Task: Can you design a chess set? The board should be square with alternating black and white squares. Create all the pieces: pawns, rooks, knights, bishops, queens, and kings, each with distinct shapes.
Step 3295:
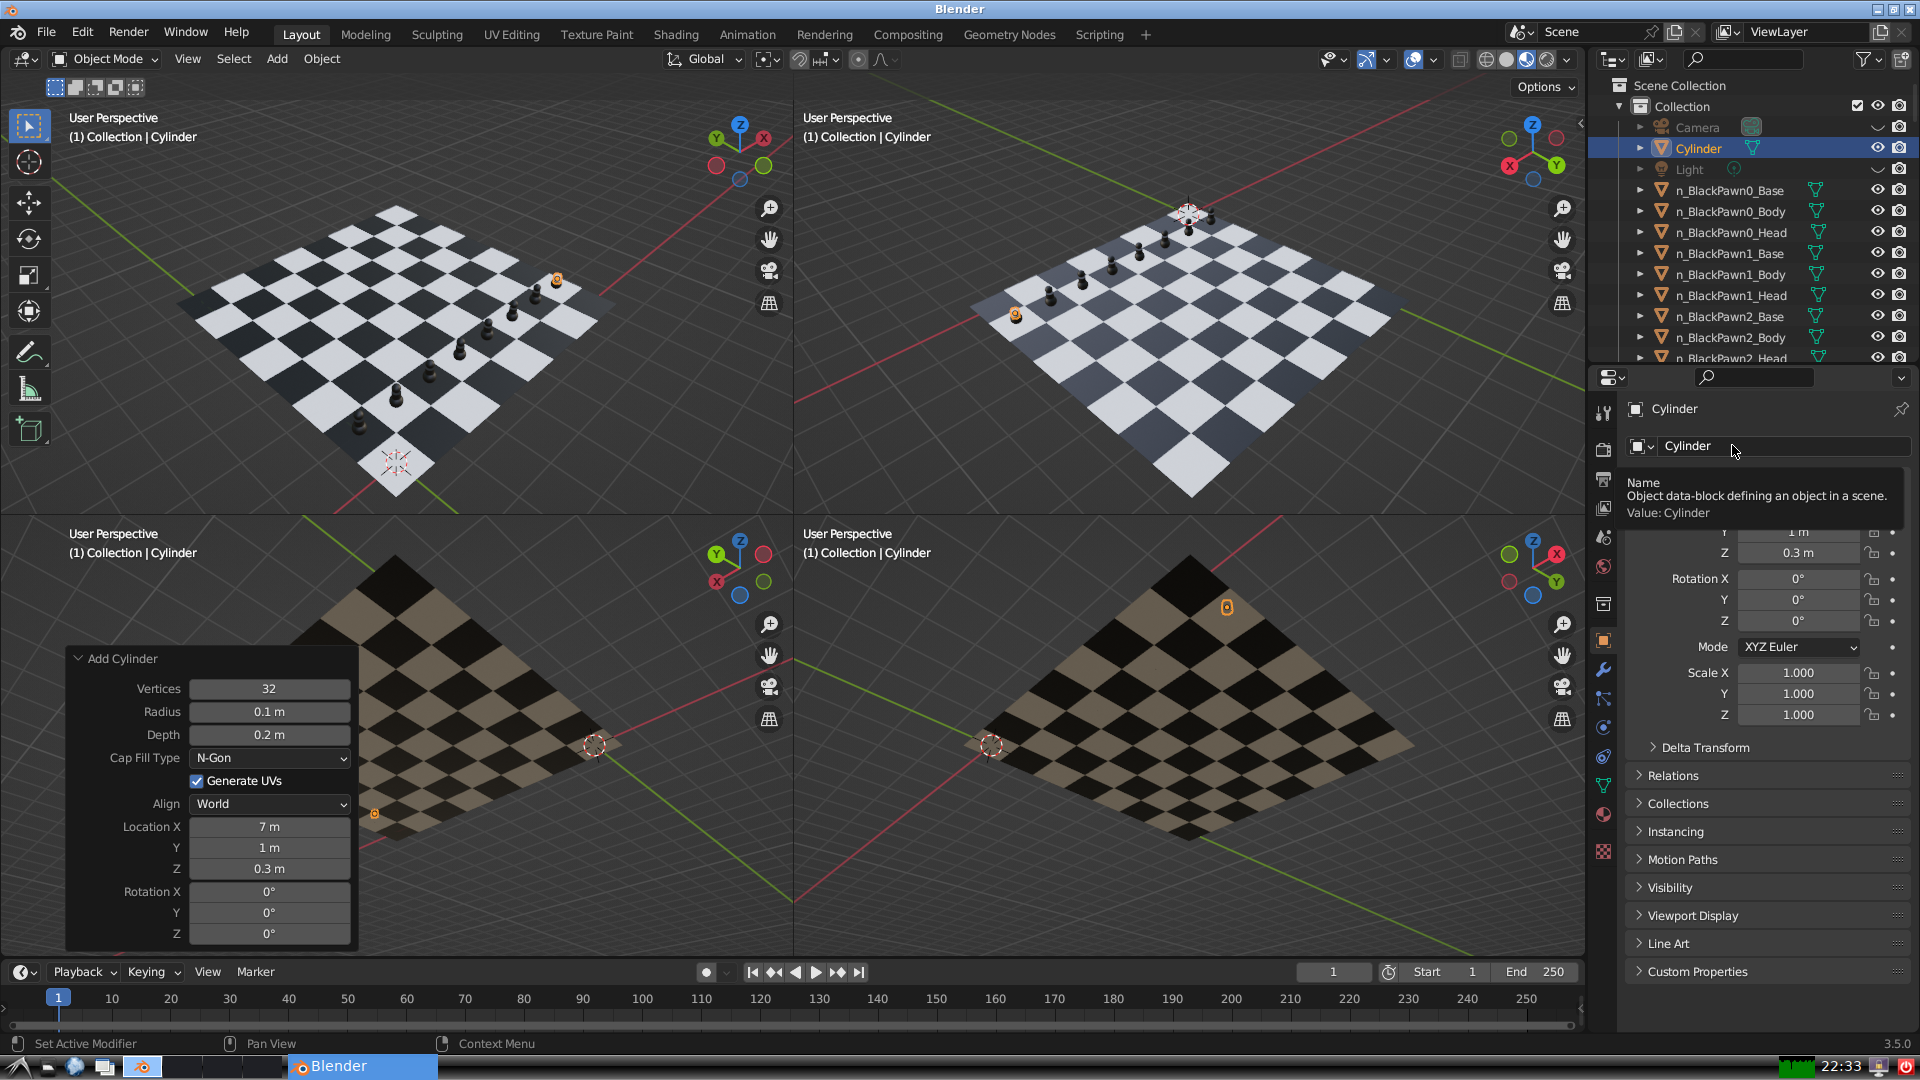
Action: click: no